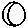
Label: moon